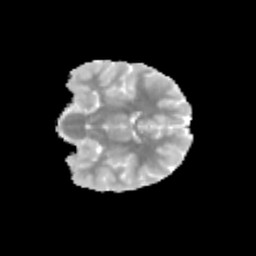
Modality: MD
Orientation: coronal
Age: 9
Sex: female
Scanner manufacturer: siemens
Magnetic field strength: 3 T
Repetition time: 3.8 s
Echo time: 0.07 s